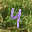
Label: 4